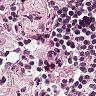
Metastatic tissue present: yes